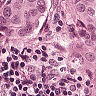
Metastatic tissue present: yes